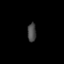
Tissue: lung
Cell type: T cells
Senescence score: 0.2008
Nuclear area (px): 167
Mean DAPI intensity: 69.641